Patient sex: F
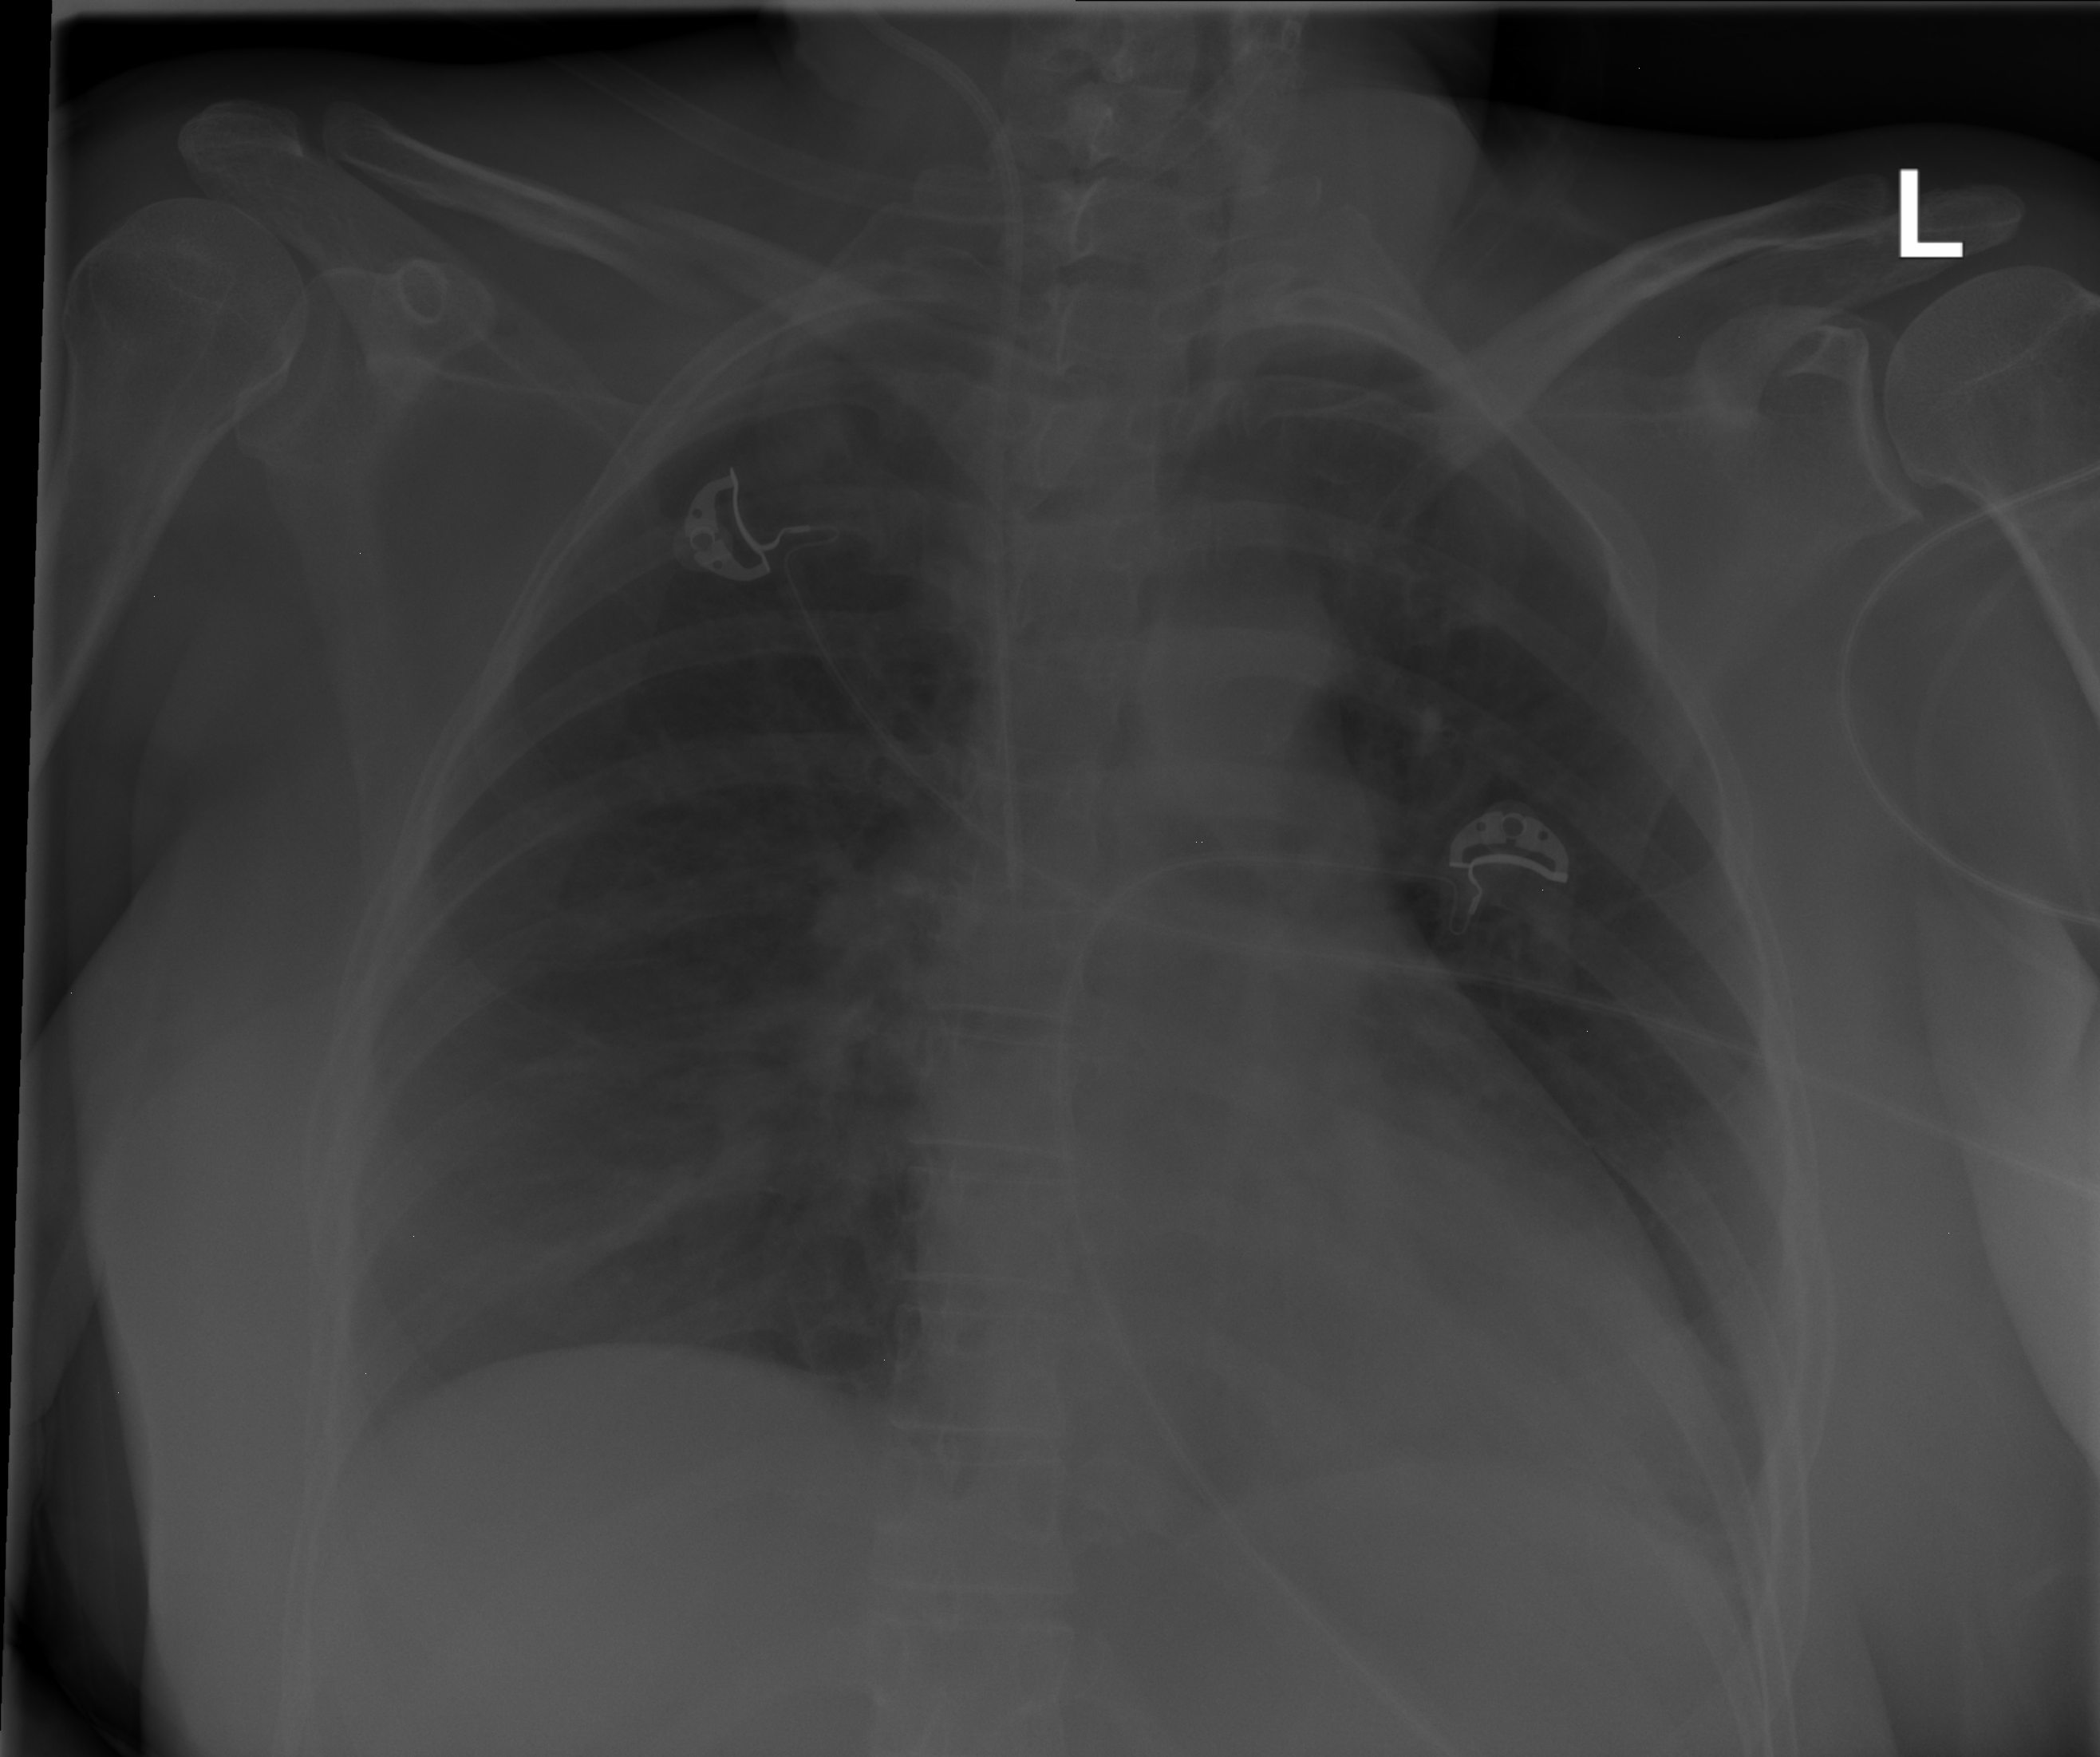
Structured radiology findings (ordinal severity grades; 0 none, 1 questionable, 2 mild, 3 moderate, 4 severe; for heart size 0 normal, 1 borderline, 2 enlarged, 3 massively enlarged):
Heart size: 1
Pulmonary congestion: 0
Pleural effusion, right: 0
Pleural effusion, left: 0
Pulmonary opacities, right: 1
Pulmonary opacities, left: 0
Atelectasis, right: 0
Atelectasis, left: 0